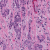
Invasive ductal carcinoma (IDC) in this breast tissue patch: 1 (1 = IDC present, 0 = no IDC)